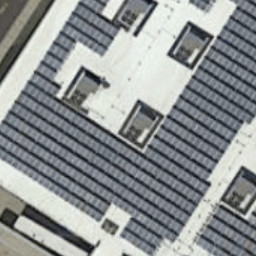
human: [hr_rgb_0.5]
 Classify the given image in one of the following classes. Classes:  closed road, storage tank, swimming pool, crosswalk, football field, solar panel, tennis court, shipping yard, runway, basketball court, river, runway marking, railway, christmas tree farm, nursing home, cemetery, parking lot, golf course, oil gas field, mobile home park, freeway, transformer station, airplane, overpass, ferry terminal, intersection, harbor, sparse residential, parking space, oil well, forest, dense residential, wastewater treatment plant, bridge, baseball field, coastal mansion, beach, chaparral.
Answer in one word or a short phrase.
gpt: solar panel